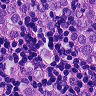
Metastatic tissue present: yes